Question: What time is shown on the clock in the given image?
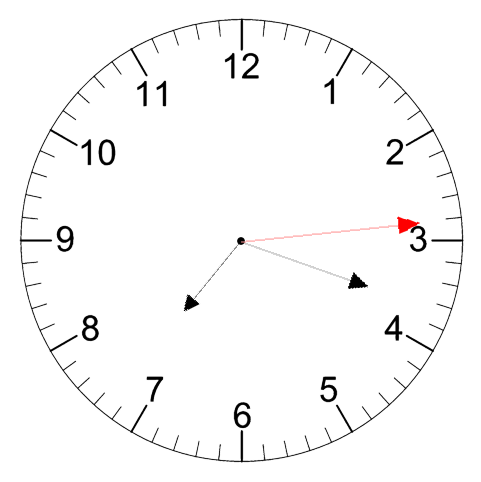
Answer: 07:18:14